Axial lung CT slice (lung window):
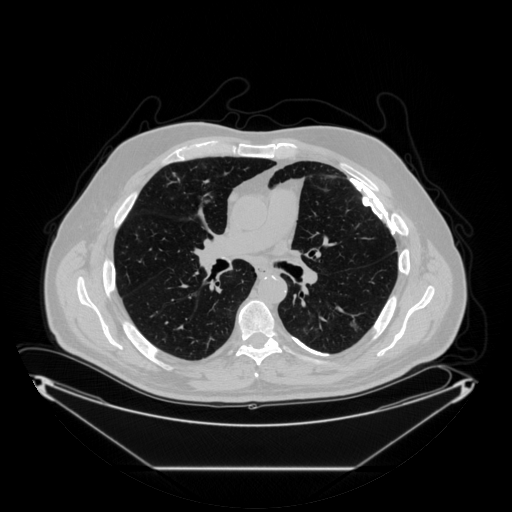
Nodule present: yes
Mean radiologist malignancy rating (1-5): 2